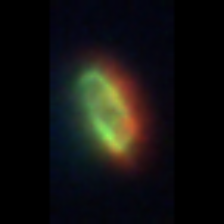
Taxon: Pennate
Group: Diatoms